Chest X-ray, PA view. Patient: 63 years old, sex M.
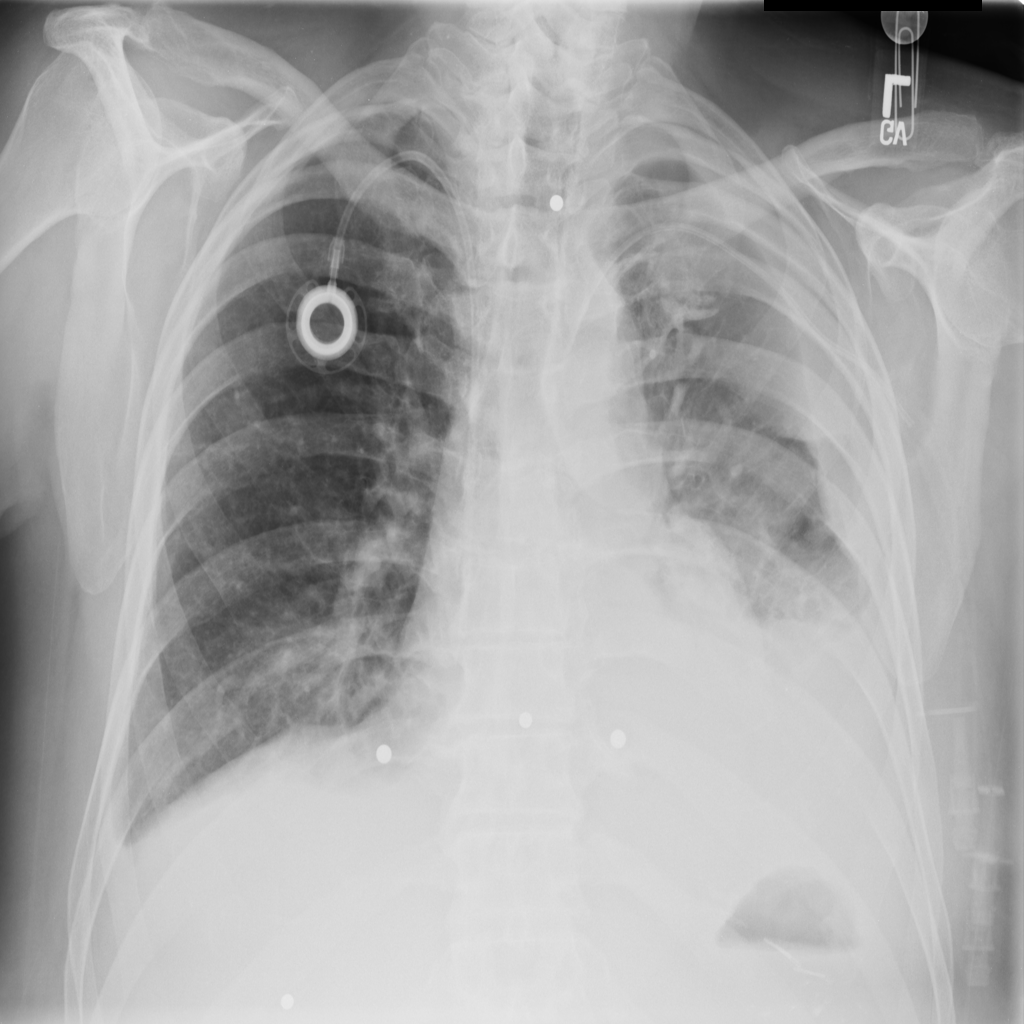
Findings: No Finding